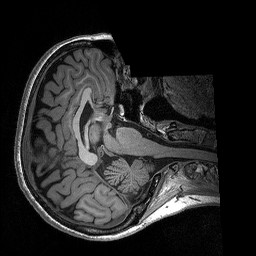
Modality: T1w
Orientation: axial
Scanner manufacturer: siemens
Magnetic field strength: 3 T